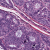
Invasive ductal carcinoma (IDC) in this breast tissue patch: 1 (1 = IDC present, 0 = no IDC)